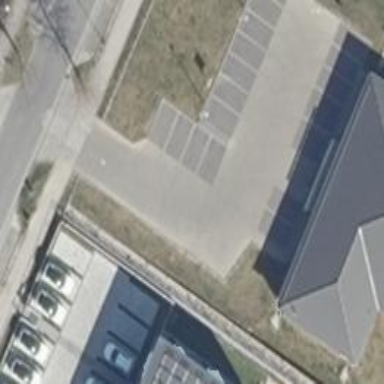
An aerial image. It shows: Parking aisle designated as service road.